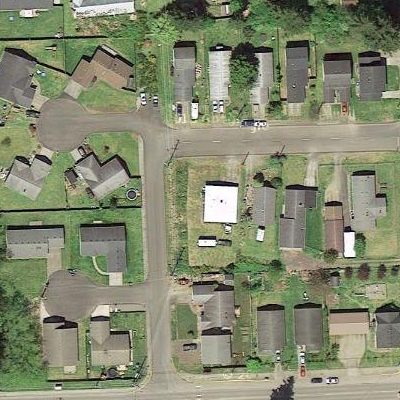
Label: Resident